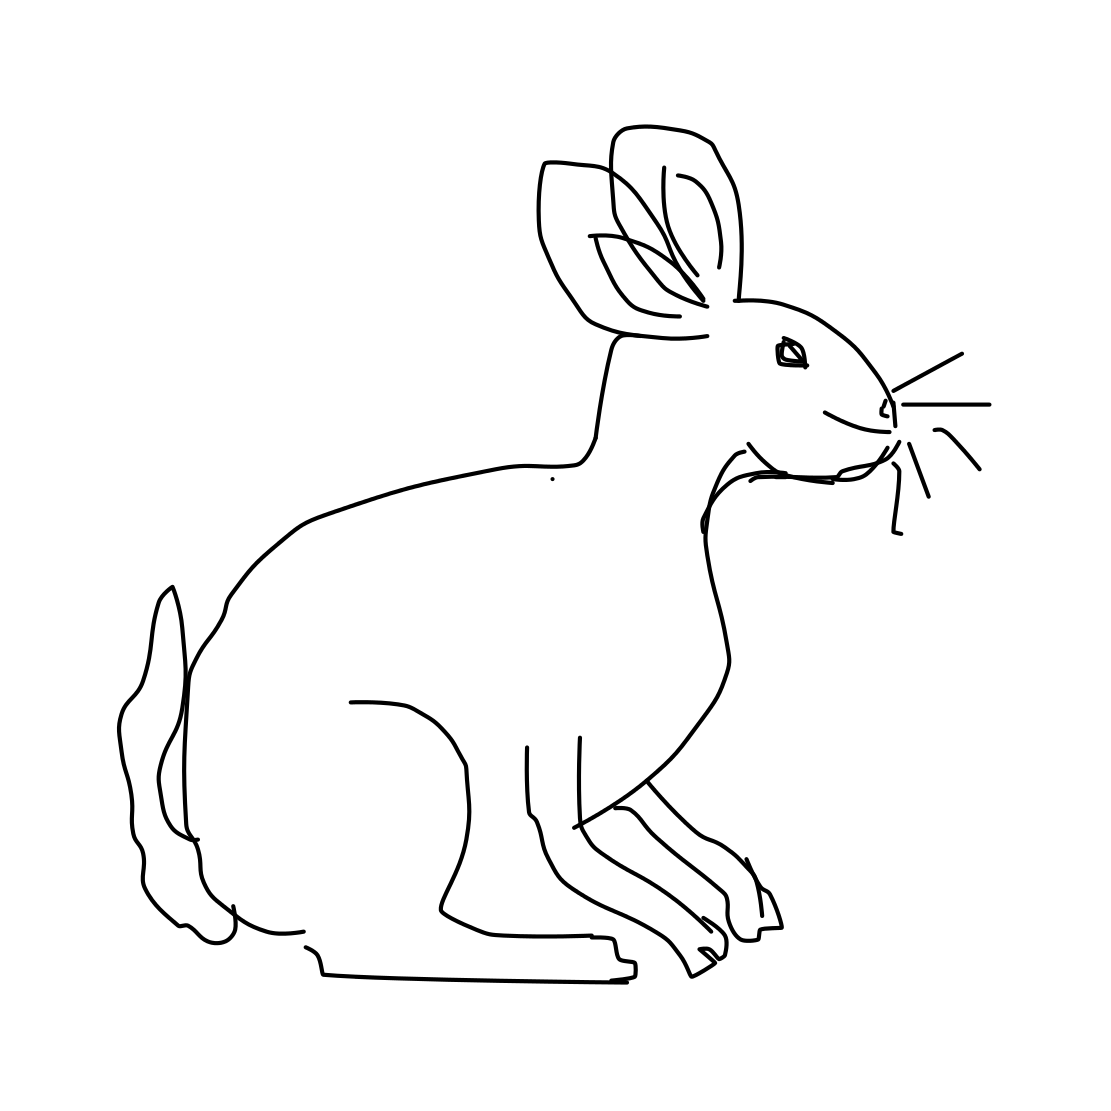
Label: rabbit